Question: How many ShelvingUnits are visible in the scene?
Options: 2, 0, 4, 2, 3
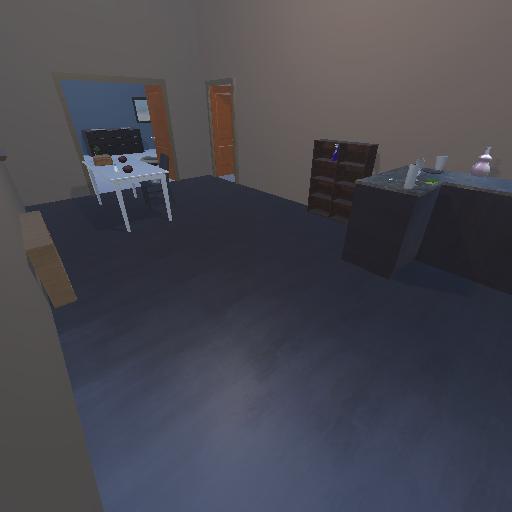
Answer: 2